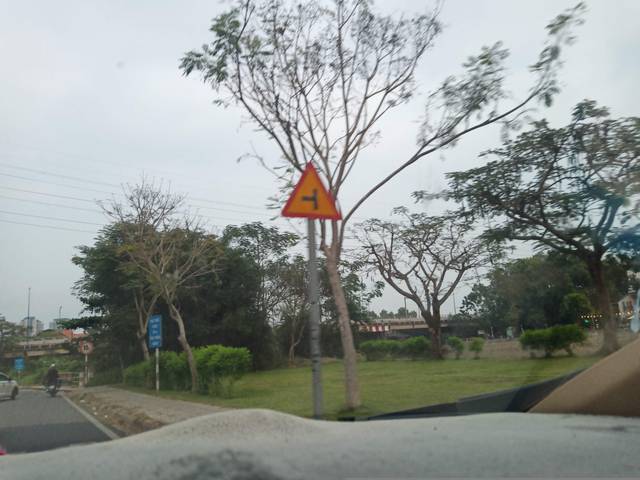
Region: Vietnam
Coordinates: 10.784, 106.751